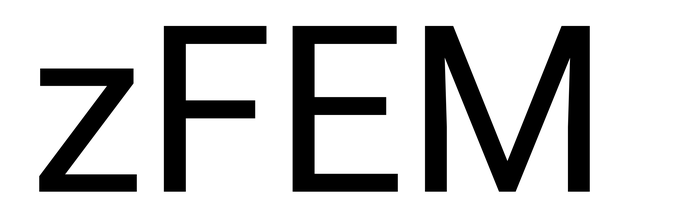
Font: Roboto_Regular